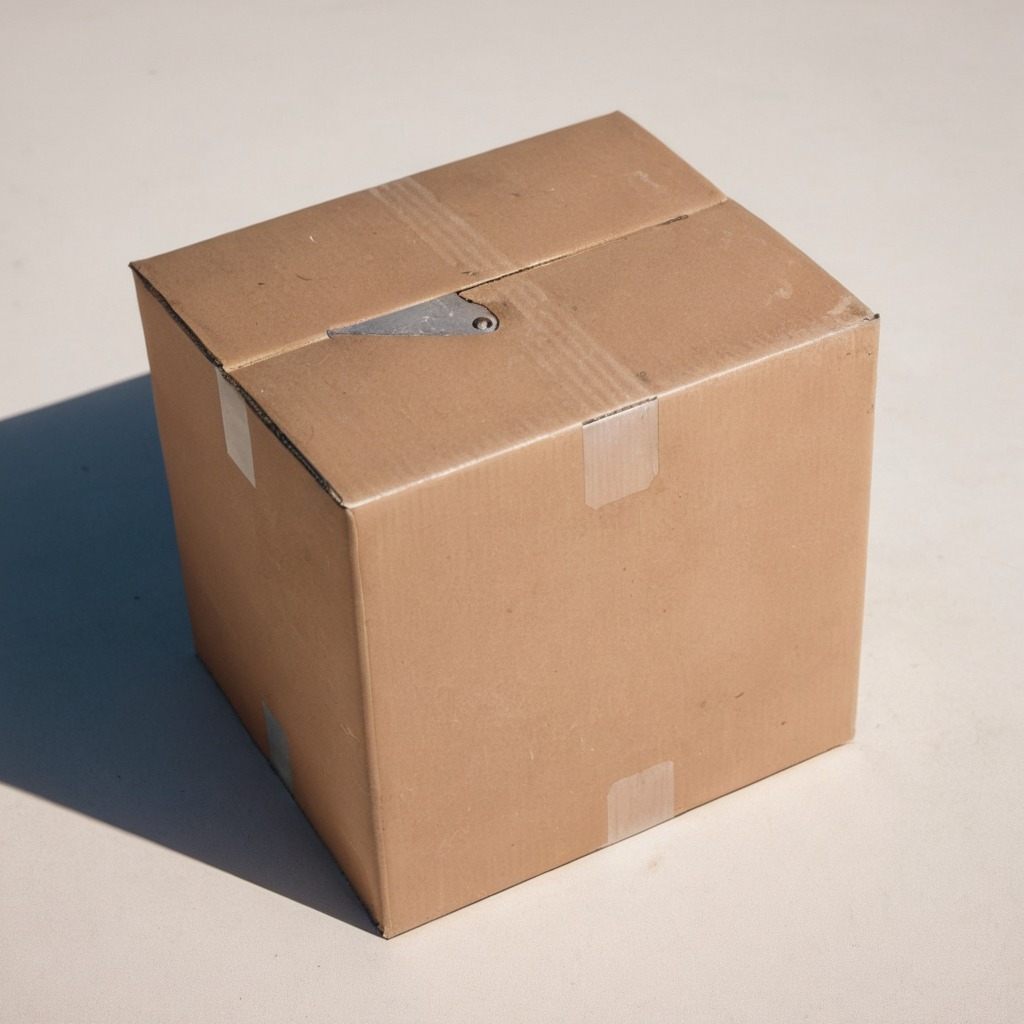
A handheld metal saw is lying on a clean dry cardboard box surface in an outdoor workshop during daytime bright natural light soft shadows slightly creased but